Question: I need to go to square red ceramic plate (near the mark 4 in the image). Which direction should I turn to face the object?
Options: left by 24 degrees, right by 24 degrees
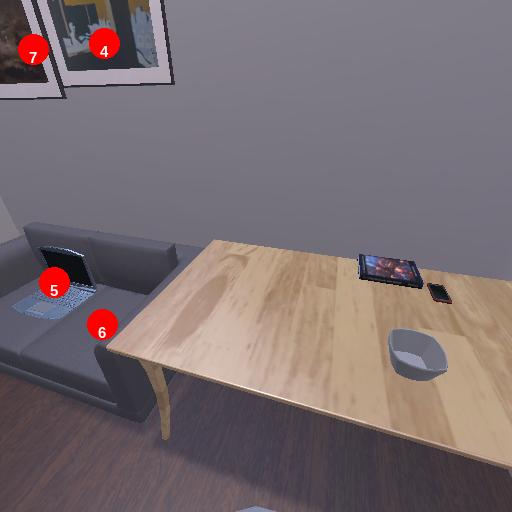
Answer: left by 24 degrees